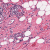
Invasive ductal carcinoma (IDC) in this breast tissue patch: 1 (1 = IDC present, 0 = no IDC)